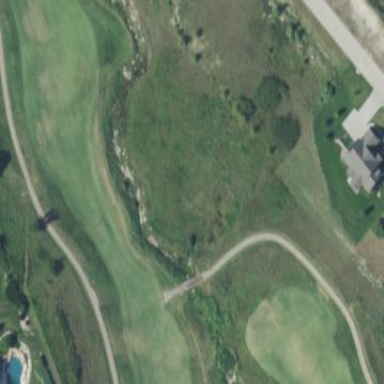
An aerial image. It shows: Area with grass used as rough in golf course.